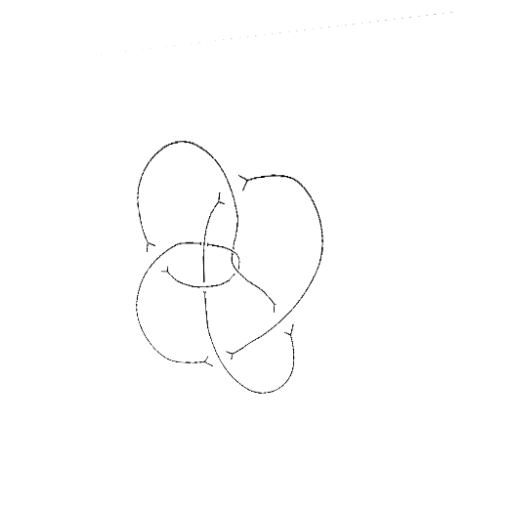
Crossing number: 8